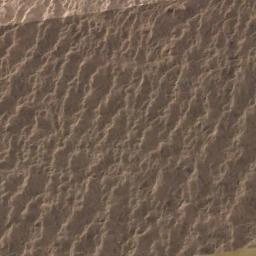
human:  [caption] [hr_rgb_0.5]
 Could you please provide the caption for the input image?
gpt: There are many lines in the desert .

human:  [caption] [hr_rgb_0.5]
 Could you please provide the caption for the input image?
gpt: This is a yellow desert with wavy stripes .

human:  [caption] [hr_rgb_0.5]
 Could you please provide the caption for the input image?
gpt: The desert is full of yellow sand .

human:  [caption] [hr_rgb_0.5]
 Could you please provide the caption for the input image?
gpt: The desert has deep yellow sand and many fixed dunes .

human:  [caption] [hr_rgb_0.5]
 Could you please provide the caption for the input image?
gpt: A brown desert with patterned stripes .